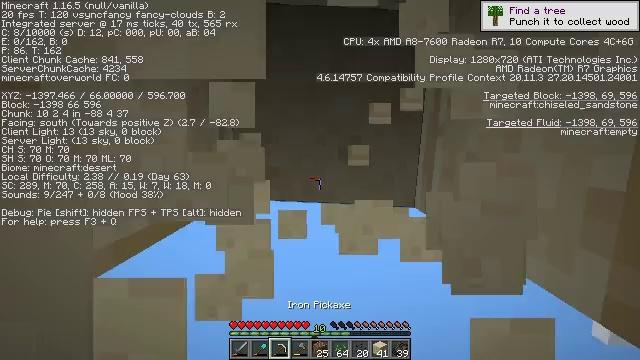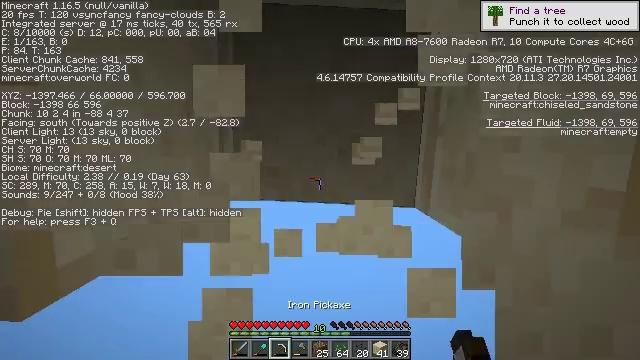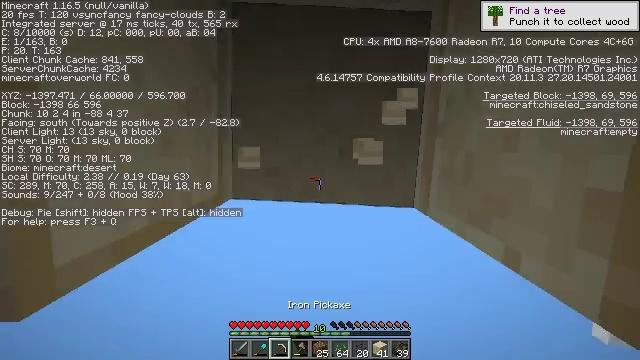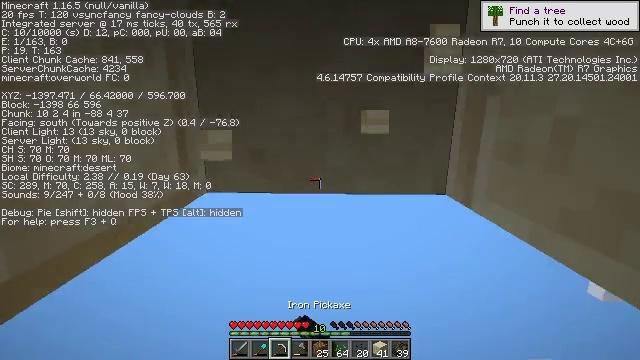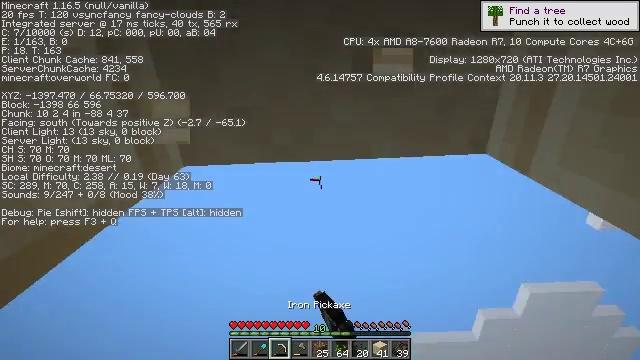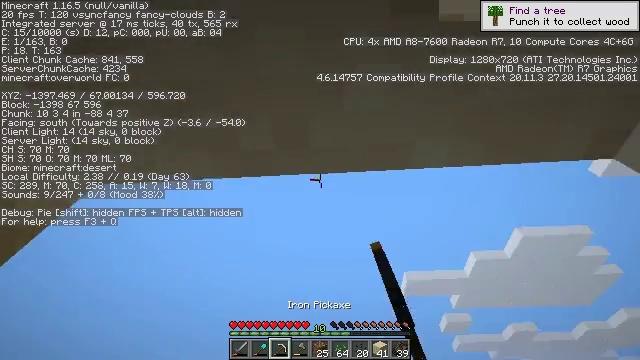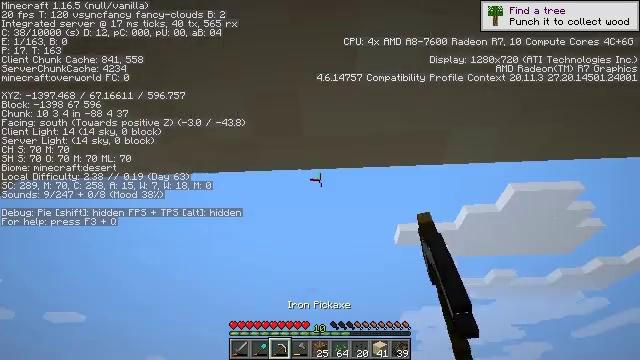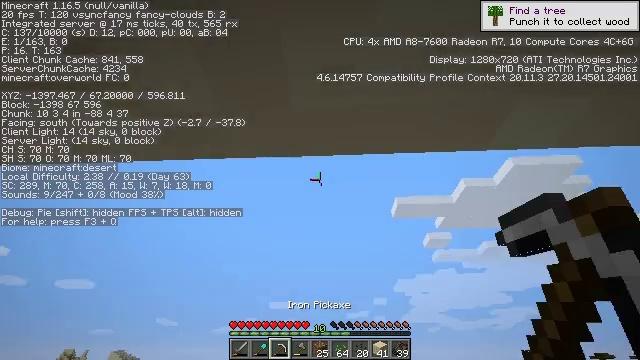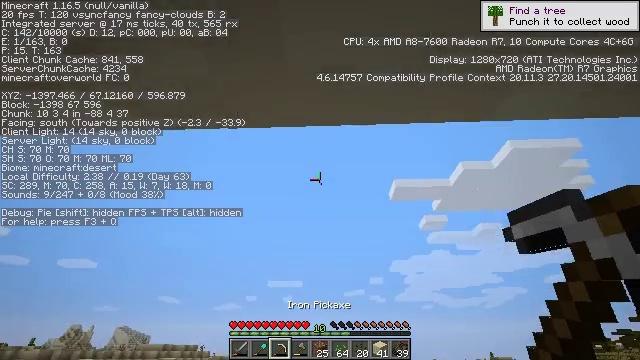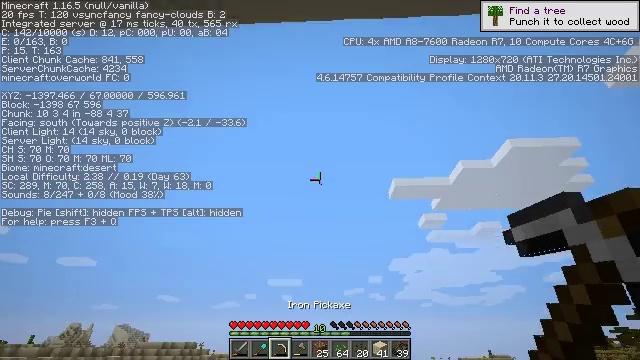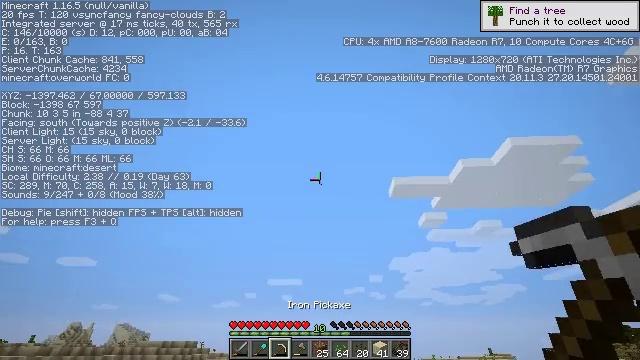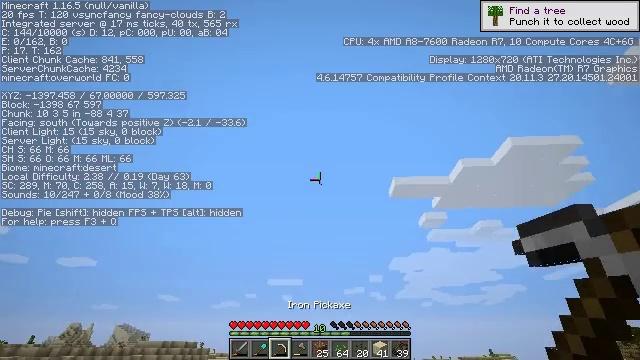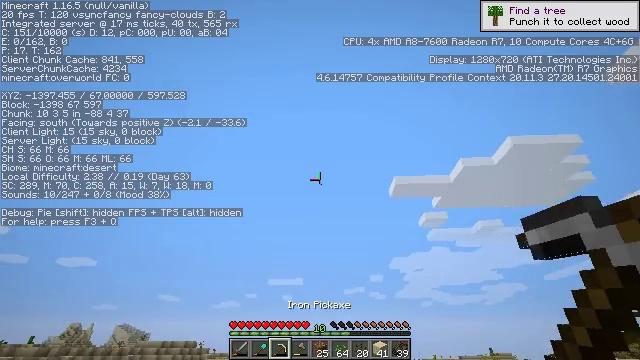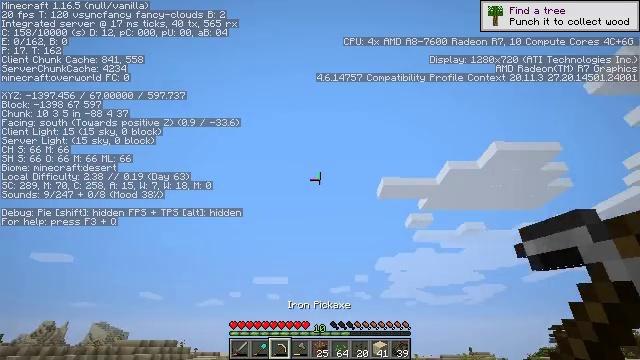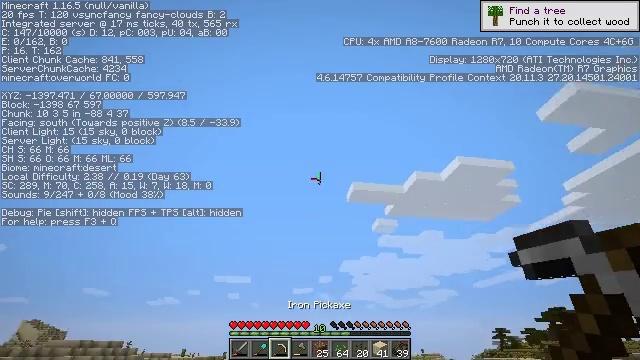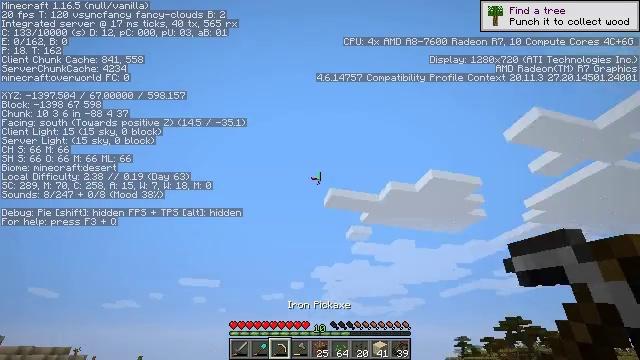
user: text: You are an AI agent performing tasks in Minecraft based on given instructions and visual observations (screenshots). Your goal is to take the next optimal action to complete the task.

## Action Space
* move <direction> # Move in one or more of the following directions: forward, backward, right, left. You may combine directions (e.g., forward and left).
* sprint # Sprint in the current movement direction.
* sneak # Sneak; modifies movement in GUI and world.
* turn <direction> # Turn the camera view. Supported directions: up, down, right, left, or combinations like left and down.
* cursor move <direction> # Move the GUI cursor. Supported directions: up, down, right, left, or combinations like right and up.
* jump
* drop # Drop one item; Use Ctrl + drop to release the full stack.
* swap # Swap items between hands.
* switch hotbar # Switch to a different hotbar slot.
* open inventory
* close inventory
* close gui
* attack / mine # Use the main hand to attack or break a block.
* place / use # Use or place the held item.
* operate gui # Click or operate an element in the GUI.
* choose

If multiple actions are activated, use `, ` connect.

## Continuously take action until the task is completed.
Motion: motion action
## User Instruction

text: Mine cactus from the desert.
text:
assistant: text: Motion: attack / mine
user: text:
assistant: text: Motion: move forward
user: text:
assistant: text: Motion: move forward, turn left and down, jump
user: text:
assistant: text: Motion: move forward, turn left and down, jump
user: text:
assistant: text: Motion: move forward, turn down, jump
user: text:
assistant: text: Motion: move forward, turn down, jump
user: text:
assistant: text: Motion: move forward, turn down, jump
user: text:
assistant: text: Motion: move forward, turn down
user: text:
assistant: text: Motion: move forward
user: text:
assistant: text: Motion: move forward
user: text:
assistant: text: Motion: move forward
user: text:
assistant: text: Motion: move forward
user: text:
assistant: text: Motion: move forward, turn right
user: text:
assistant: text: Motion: move forward, turn right
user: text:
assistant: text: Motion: move forward, turn right and up
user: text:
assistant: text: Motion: move forward, turn right and up
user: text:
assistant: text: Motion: move forward, turn right and up
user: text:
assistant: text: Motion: move forward, turn right and up
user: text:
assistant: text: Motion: move forward, turn right and up
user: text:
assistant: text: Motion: turn right and up
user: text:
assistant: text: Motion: no_op
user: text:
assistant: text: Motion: turn right
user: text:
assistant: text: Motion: turn right
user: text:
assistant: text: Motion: turn right and down
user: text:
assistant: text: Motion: turn right and down
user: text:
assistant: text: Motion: turn right and down
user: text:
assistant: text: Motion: turn right and down
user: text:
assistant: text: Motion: no_op
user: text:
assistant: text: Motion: turn down
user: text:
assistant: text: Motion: turn left and down